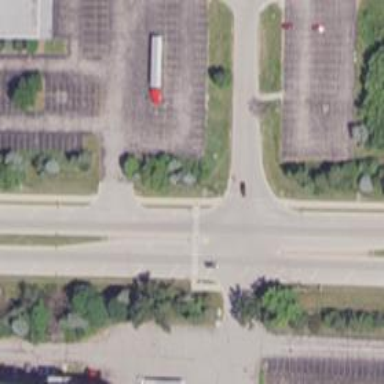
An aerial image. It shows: Marked road crossing.